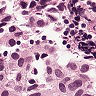
Metastatic tissue present: yes